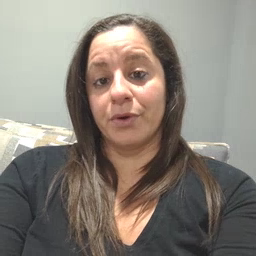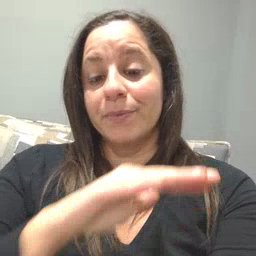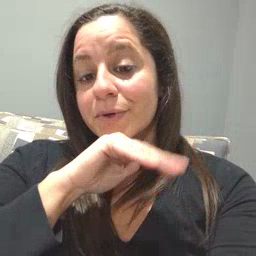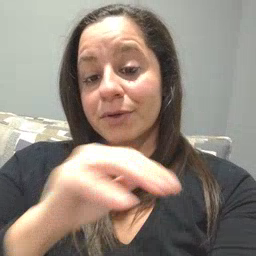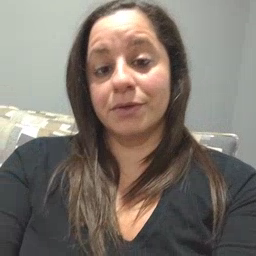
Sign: pig